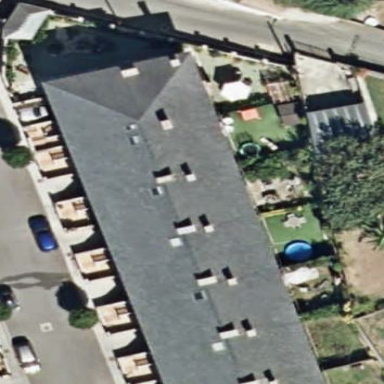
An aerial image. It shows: Terrace building.